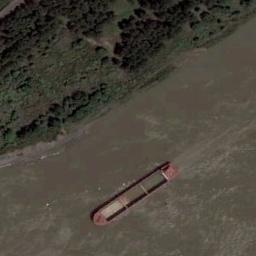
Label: ship